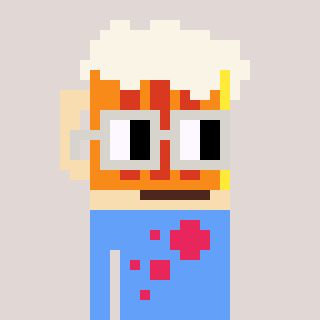
a pixel art character with square light gray glasses, a beer-shaped head and a blue-colored body on a warm background